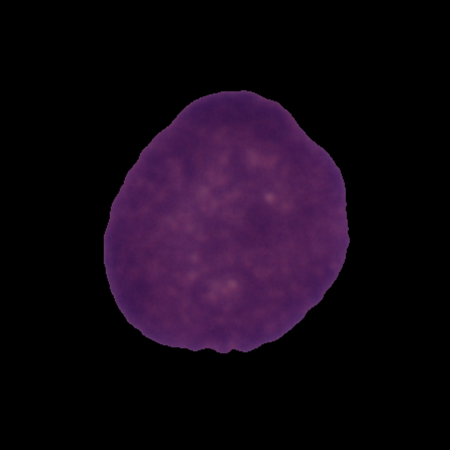
Label: cancer